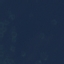
Label: SeaLake